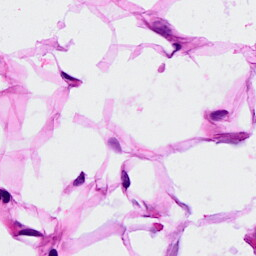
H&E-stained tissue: Breast